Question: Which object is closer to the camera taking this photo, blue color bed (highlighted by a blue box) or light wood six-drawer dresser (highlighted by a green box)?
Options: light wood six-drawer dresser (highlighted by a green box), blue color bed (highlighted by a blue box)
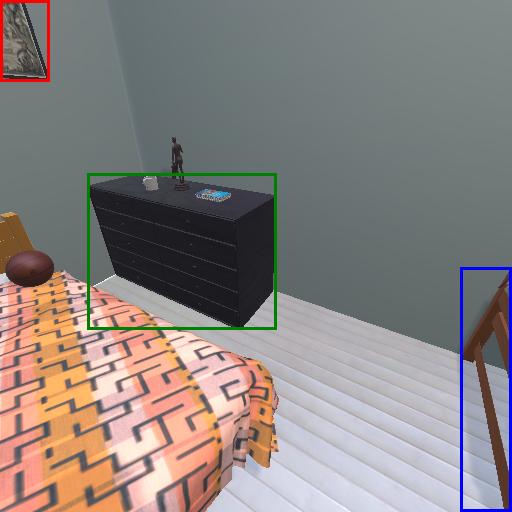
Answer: light wood six-drawer dresser (highlighted by a green box)